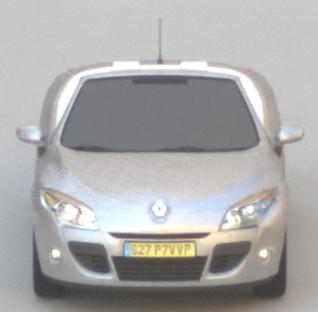
Make: Renault
Model: Mégane Coupé-Cabriolet 1.6 16V 110
Detailed model: Mégane (III) Coupé-Cabriolet
Model produced from: 2010/06
Model produced until: 2013/03
Doors: 2
Color: white
Road condition: dry road
Daytime: morning or afternoon
Contrast: low contrast